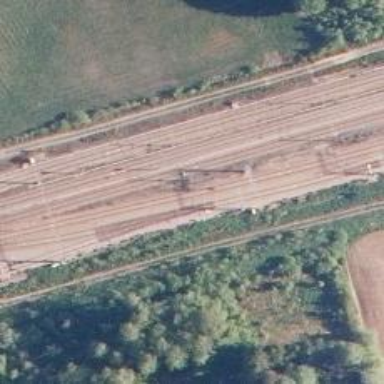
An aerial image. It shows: Railway track with electrified contact lines. This is siding track.